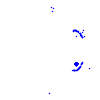
Particle: kaon